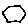
Label: hexagon